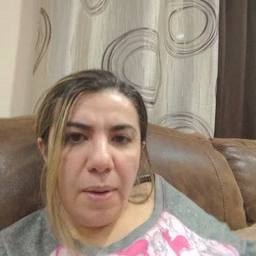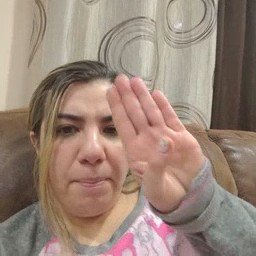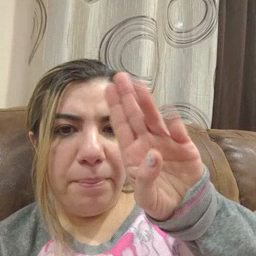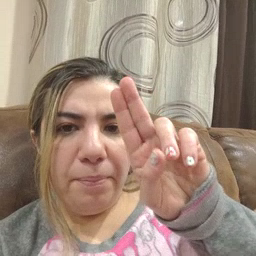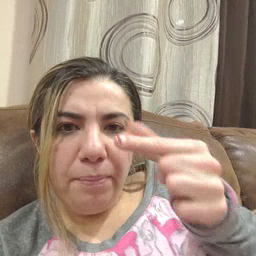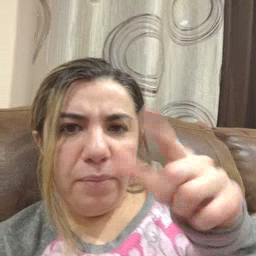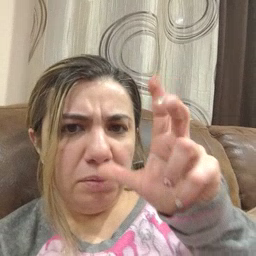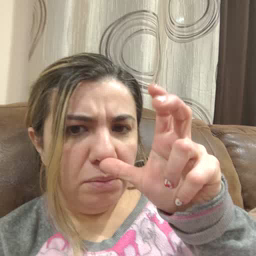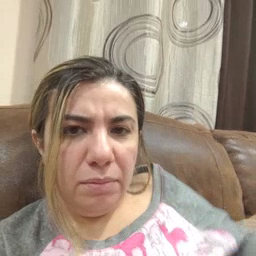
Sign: bug